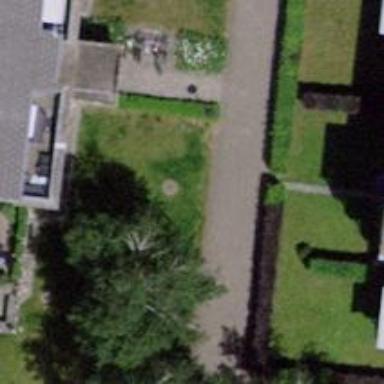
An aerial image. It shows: Hedge acting as barrier.